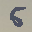
Label: 5